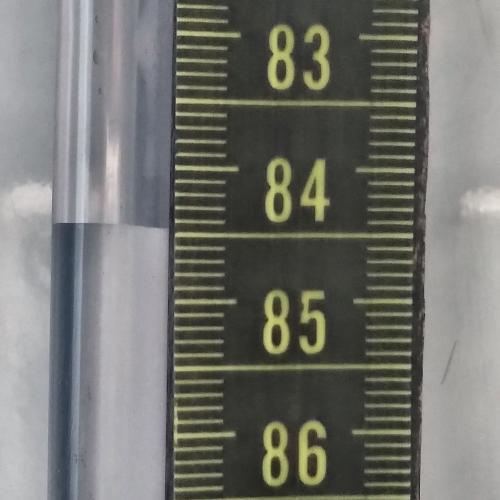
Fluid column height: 84.5 cm